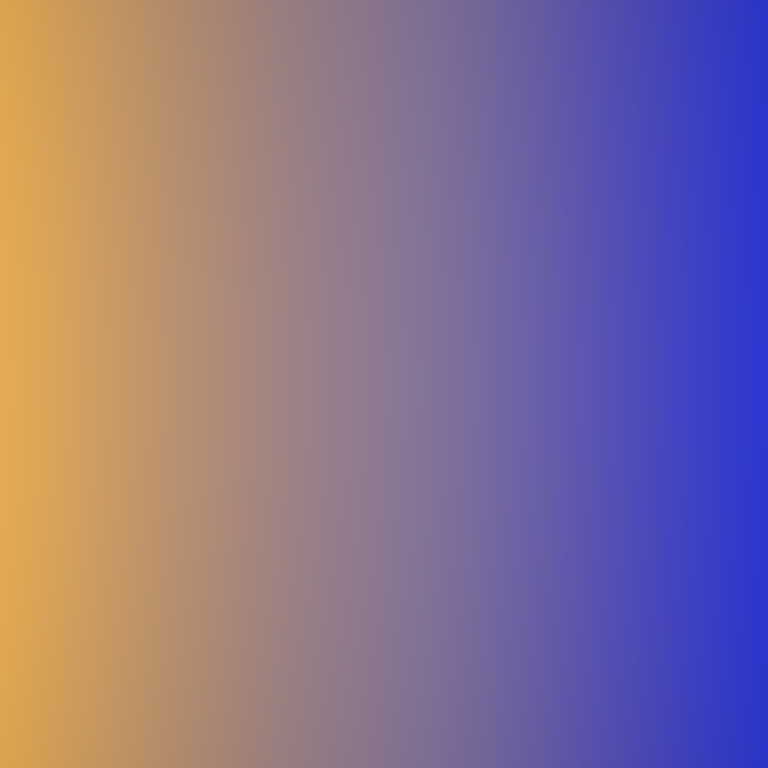
Abstract light effect, smooth gradient from golden yellow to deep blue, serene atmosphere, soft glow, no room, no furniture, no objects.